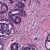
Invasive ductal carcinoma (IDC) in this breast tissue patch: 0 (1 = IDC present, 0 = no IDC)